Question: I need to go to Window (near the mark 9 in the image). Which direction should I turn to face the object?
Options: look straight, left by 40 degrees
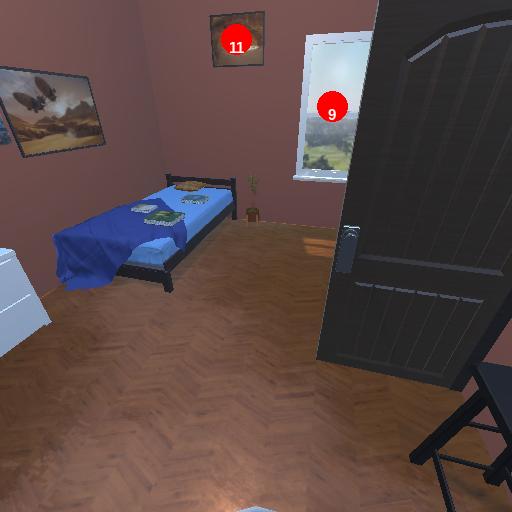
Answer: look straight